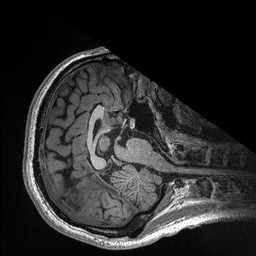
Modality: T1w
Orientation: axial
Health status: healthy
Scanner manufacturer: siemens
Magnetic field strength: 3 T
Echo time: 0.00298 s